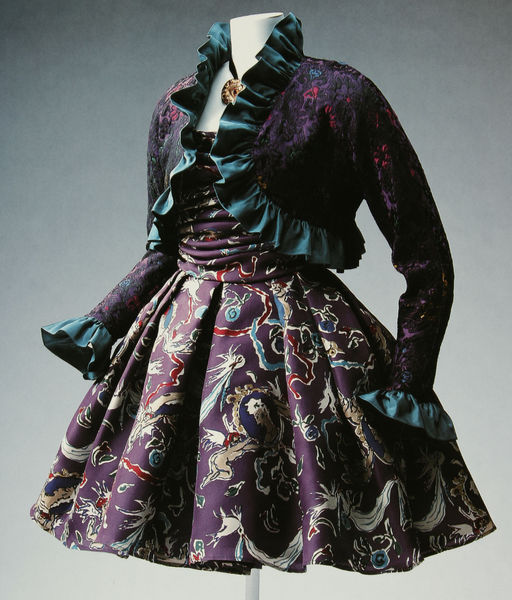
Titel: Bolero und Kleid
Künstler: Christian Lacroix
Standort: Kyoto (Japan)
Institution: Kyoto Costume Institute
Schlagwörter: grün, blumen, bunt, kleid, schmuck, weiss, rot, mode, muster, rock, jacke, ärmel, gold, kostüm, seide, kette, lila, violett, floral, ornamente, verzierung, edel, rüschen, jackett, halskette, foto, fotografie, eng, puppe, kurz, ständer, bolero